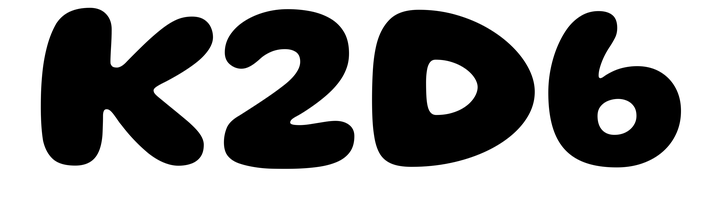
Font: Gluten_Bold